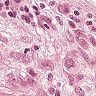
Metastatic tissue present: yes